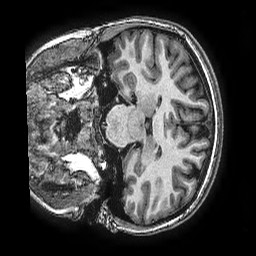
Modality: T1w
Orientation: coronal
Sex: female
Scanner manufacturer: ge
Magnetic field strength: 3 T
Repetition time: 0.0077 s
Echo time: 0.003436 s